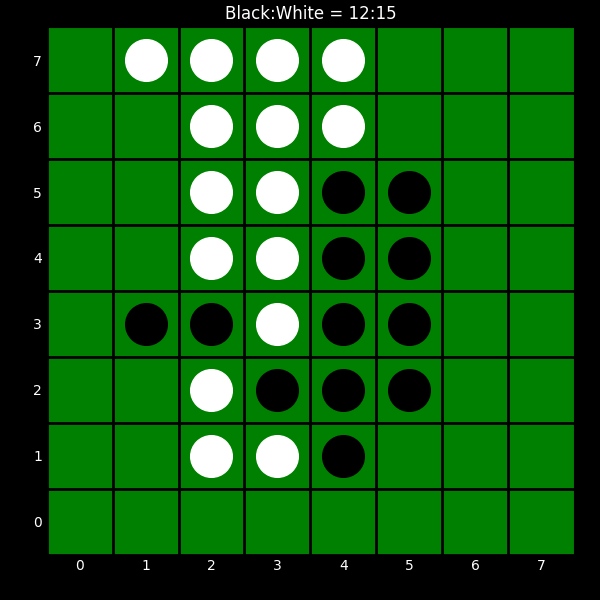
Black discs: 12
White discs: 15